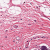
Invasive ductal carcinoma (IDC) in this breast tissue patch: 0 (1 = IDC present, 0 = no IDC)